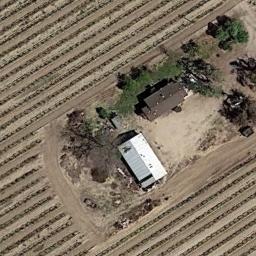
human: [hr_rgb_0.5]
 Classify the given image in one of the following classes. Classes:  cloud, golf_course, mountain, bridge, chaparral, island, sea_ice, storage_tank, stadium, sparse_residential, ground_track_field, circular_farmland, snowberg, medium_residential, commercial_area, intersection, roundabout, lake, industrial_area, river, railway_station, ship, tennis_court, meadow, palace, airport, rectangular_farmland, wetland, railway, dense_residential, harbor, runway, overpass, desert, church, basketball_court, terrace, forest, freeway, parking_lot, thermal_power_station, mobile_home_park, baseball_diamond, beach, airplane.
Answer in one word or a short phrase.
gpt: sparse_residential